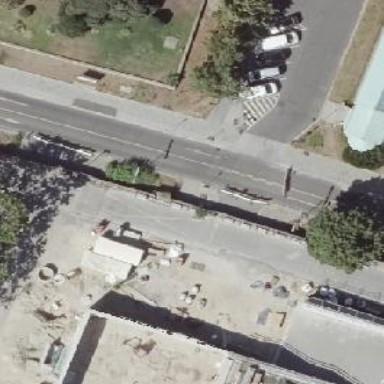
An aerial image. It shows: Unmarked crossing with pedestrian island.